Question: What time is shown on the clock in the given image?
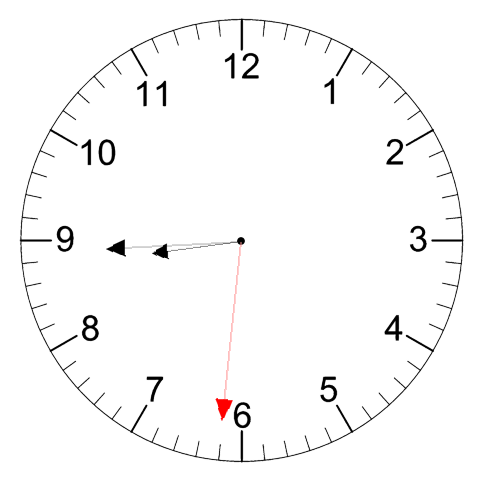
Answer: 08:44:31